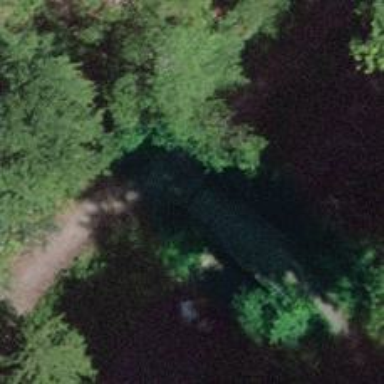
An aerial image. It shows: Path on bridge.